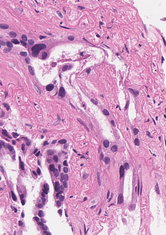
Tumor epithelial tissue: yes
Tumor-associated stroma tissue: yes
Normal tissue: no